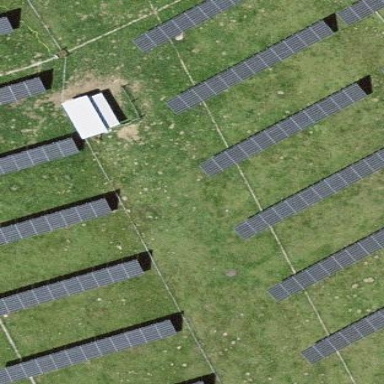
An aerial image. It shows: Solar photovoltaic panel generator.